Question: Without the use of tables, using CSS, how can i align a group of labels and their associated input controls like below (these controls will be in a div):

The controls will be laid out like:
'''
[Label1] [Input1] [Label4] [Input4]
[Label2] [Input2] [Label5] [Input5]
[Label3] [Input3] [Label6] [Input6]
'''
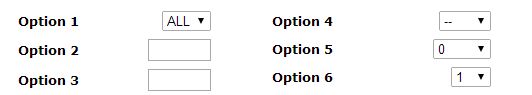
Answer: For your two columns, you'll want to put them in container divs, which could then be floated against each other or absolutely positioned, or whatever works for your layout.
To make the labels take up the same amount of room, they can be styled with a width attribute.
Finally, in your diagram, you've got the labels left-justified and the inputs right-justified. That's doable, but to my eyes it scans better if the inputs are justified toward their labels.
I've got it all in a fiddle here: <URL>
'''
<div class="form-column">
<label for="Input1">Option 1</label>
<select id="Input1"><option>All</option></select>
<br>
<label for="Input2">Option 2</label>
<input id="Input2" type="text"/>
<br>
<label for="Input3">Option 3</label>
<input id="Input3" type="text"/>
</div>
<div class="form-column">
<label for="Input4">Option 4</label>
<select id="Input4"><option>--</option></select>
<br>
<label for="Input5">Option 5</label>
<select id="Input5"><option>0</option></select>
<br>
<label for="Input6">Option 6</label>
<select id="Input6"><option>1</option></select>
</div>
'''
And the css:
'''
.form-column {
width: 50%;
float:left;
}
.form-column label {
width: 40%;
padding-right: 10%;
}
/*
This right justifies your inputs, which I don't recommend.
.form-column select, .form-column input {
float: right;
}
.form-column br {
clear: right;
}
*/
'''